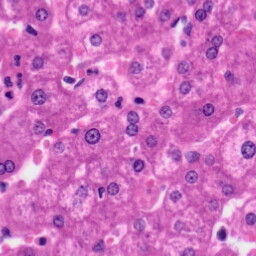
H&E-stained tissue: Liver